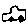
Label: car